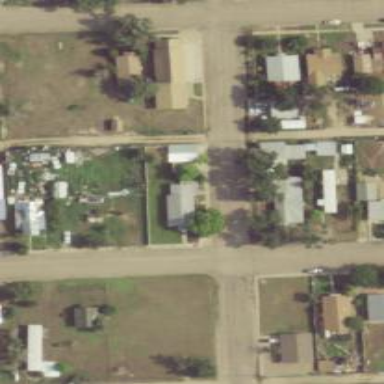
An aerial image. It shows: Alley with service road made of grade3 tracktype.